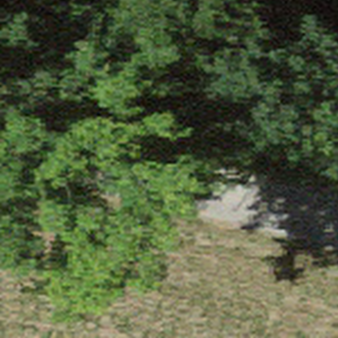
Label: other